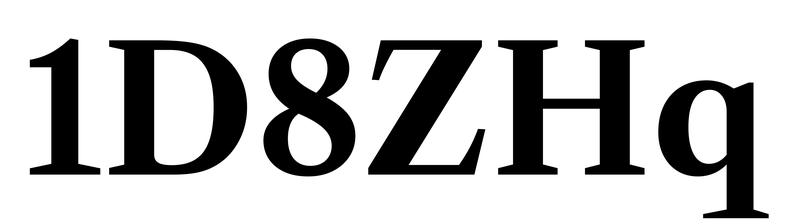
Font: LibreCaslonText_Bold